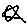
Label: star